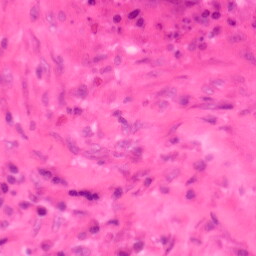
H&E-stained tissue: Colon